Question: I am writing a program using python 3.4 to allow a user to enter their Name and Surname and once they hit save the data should save in the db an display on screen. The Data saves to the db fine( I know this because every time I close the program and run it the previous entry displays). My problem here is that when I enter the data and hit save, it does not automatically display on the screen in the tabelView widget. I used QT designer 4 to create the widget and my database table only contains two columns, Full_Name and Surname. How can I get my entry to display immediately after hitting the save button?
Here's my code:
'''
import sys
from Nametest import *
from PyQt4 import QtSql, QtGui
import mysql.connector
conn=mysql.connector.connect(host="localhost", user="root", passwd="shotokan", db="name")
cursor=conn.cursor()
def createConnection():
db = QtSql.QSqlDatabase.addDatabase('QMYSQL')
db.setHostName('localhost')
db.setDatabaseName('name')
db.setUserName('root')
db.setPassword('shotokan')
db.open()
print (db.lastError().text())
return True
class MyForm(QtGui.QDialog):
def __init__(self, parent=None):
QtGui.QWidget.__init__(self, parent)
self.ui = Ui_Dialog()
self.ui.setupUi(self)
self.model = QtSql.QSqlTableModel(self)
self.model.setTable("fullname")
self.model.setEditStrategy(QtSql.QSqlTableModel.OnManualSubmit)
self.model.select()
self.ui.tableView.setModel(self.model)
QtCore.QObject.connect(self.ui.pushButton, QtCore.SIGNAL('clicked()' ),self.InsertRecords)
def InsertRecords(self):
cursor.execute( """INSERT INTO fullname (First_Name, Surname)VALUES('%s','%s')""" %(self.ui.lineEdit.text(),self.ui.lineEdit_2.text()))
conn.commit()
if __name__ == "__main__":
app = QtGui.QApplication(sys.argv)
if not createConnection():
sys.exit(1)
myapp = MyForm()
myapp.show()
sys.exit(app.exec_())
'''
Here is an image of my Widget:

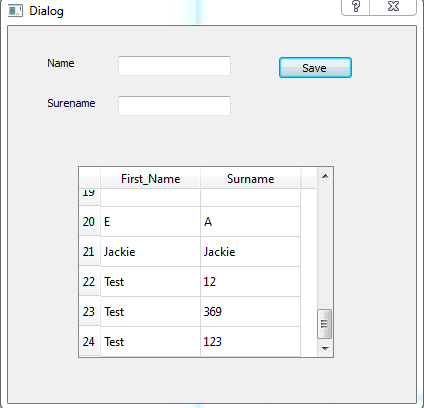
Answer: Don't use 2 technologies to do the same task, if you have used QSqlTableModel to display the information then use that model to do the insert:
'''
class MyForm(QtGui.QDialog):
def __init__(self, parent=None):
QtGui.QWidget.__init__(self, parent)
self.ui = Ui_Dialog()
self.ui.setupUi(self)
self.model = QtSql.QSqlTableModel(self)
self.model.setTable("fullname")
self.model.setEditStrategy(QtSql.QSqlTableModel.OnManualSubmit)
self.model.select()
self.ui.tableView.setModel(self.model)
self.ui.pushButton.clicked.connect(self.InsertRecords)
def InsertRecords(self):
db = self.model.database()
db.transaction()
record = self.model.record()
record.setValue("First_Name", self.ui.lineEdit.text())
record.setValue("Surname", self.ui.lineEdit_2.text())
if self.model.insertRecord(-1, record):
print("successful insertion")
self.model.submitAll()
else:
db.rollback()
'''